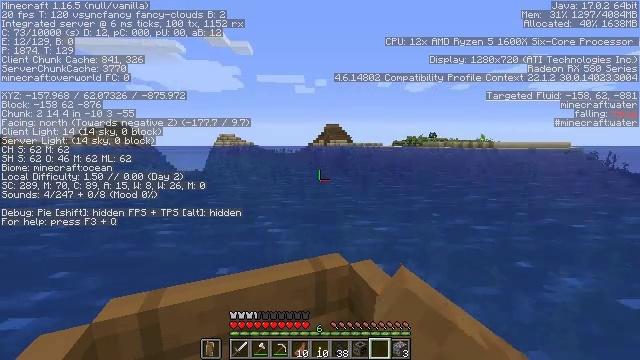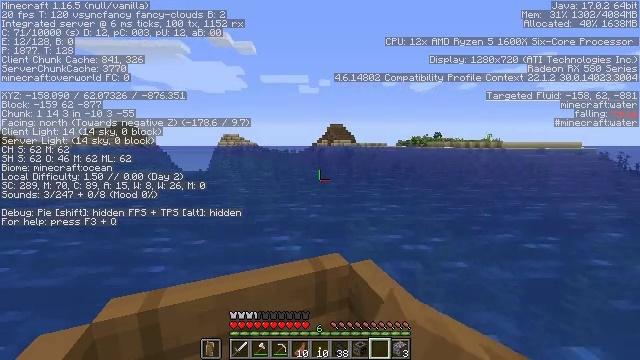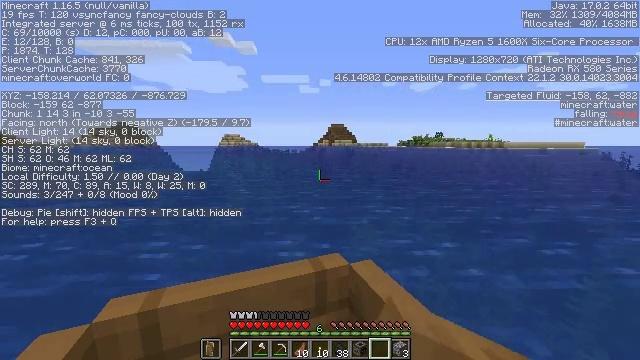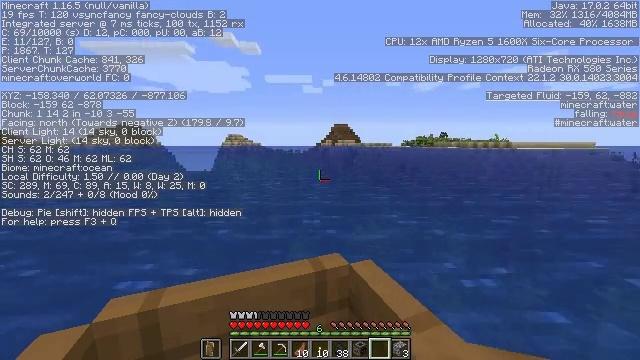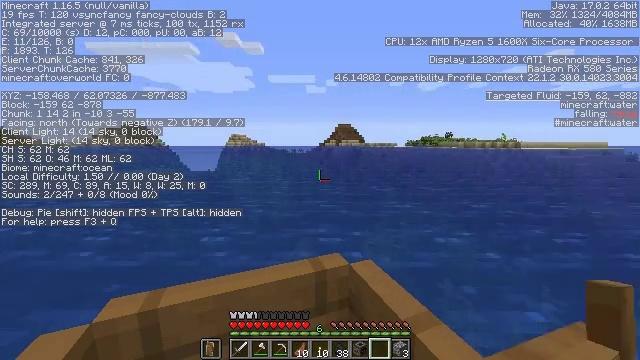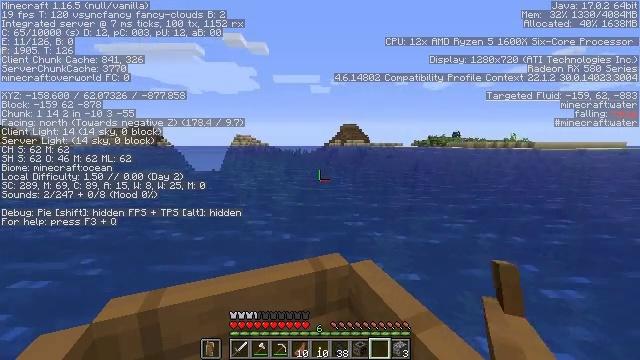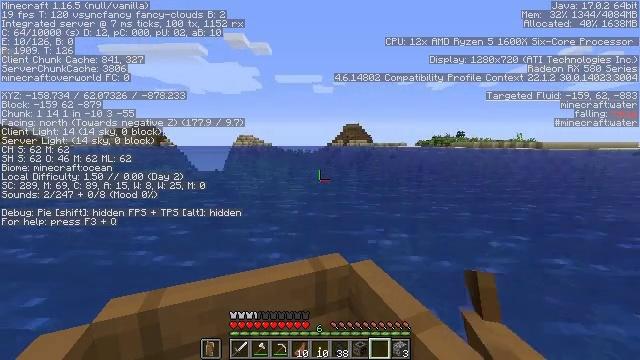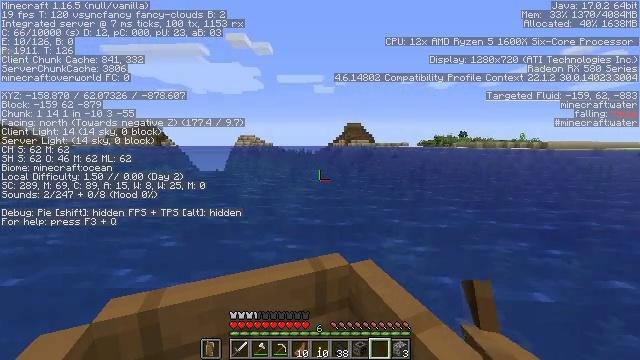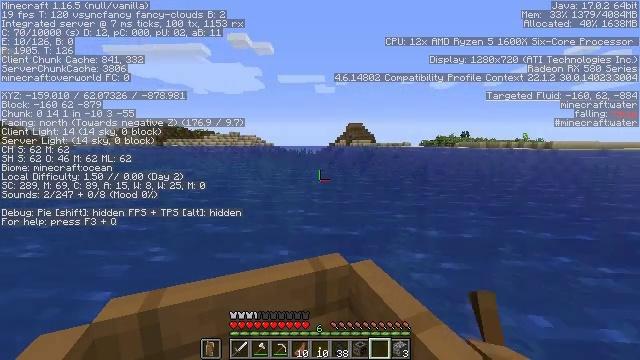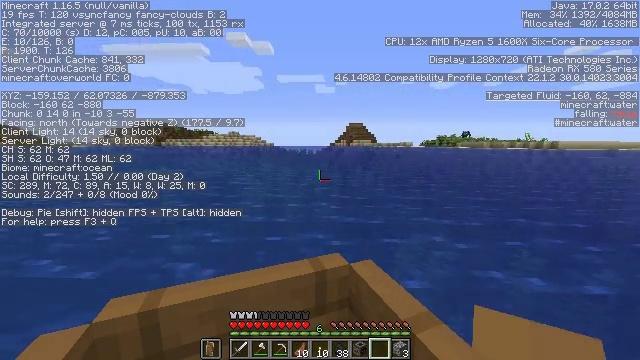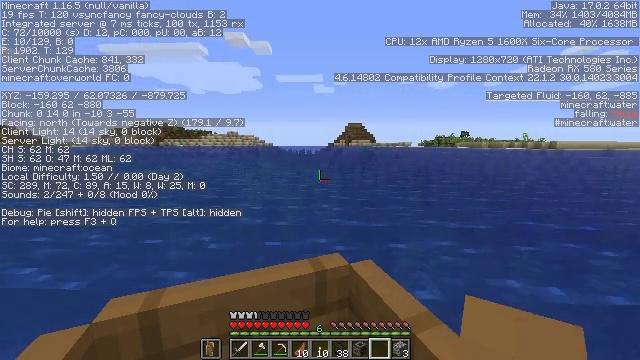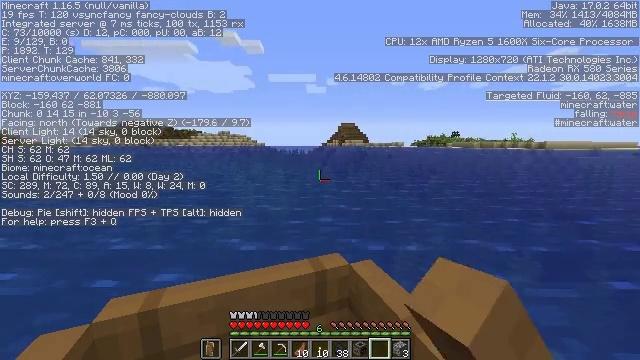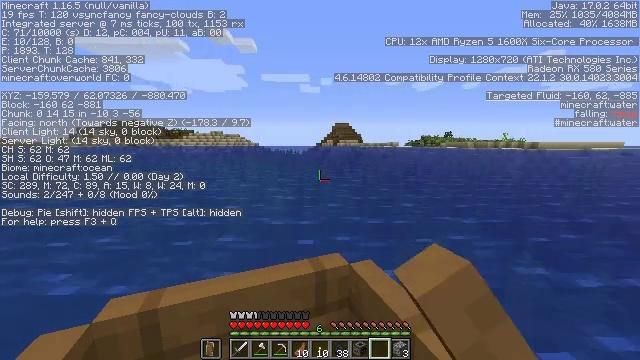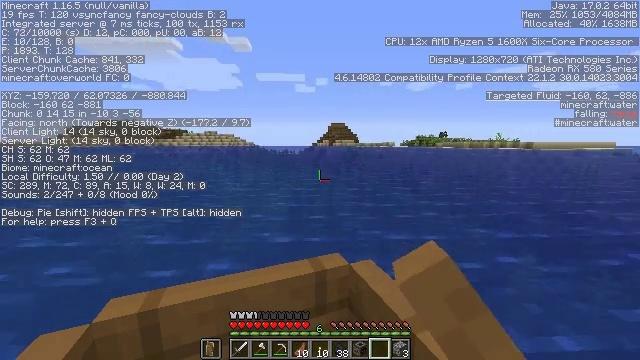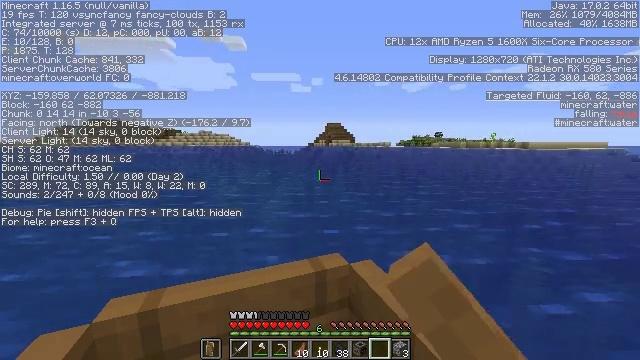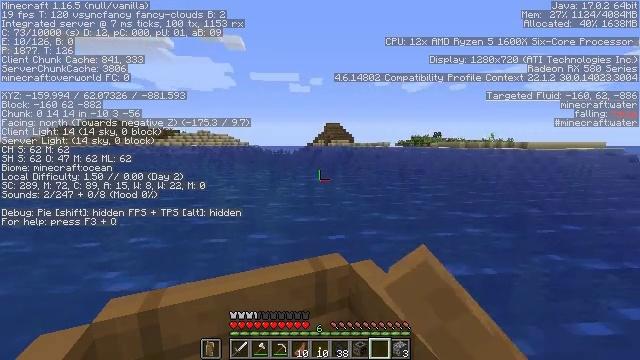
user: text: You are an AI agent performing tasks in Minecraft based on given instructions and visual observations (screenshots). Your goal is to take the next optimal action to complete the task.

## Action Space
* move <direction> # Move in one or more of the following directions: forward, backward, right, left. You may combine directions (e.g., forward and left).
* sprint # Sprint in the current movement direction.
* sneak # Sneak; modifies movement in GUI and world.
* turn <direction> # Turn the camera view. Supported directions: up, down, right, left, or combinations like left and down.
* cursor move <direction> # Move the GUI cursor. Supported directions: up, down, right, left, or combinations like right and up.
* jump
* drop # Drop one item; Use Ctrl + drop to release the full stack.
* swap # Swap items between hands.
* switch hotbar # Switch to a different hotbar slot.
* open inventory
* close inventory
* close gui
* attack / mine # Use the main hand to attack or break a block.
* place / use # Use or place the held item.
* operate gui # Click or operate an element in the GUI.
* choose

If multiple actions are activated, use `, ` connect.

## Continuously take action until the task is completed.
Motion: motion action
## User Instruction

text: Harvest sugar cane from the plant.
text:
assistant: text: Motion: move forward
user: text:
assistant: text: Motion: move forward
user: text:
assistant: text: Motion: move forward
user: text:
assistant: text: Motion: move forward
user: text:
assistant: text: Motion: move forward
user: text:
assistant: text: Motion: move forward
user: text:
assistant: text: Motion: move forward
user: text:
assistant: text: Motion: move forward and move right
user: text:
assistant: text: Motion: move forward and move right
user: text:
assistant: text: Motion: move forward
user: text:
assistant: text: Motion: move forward
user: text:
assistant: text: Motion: move forward
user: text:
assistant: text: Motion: move forward
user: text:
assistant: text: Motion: move forward
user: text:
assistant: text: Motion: move forward
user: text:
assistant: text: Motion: move forward
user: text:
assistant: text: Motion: move forward
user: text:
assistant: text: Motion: move forward
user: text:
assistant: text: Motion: move forward
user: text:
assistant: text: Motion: move forward
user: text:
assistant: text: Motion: move forward
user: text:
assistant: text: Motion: move forward, turn left
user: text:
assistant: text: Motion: move forward, turn left and up
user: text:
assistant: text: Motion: move forward, turn left and up
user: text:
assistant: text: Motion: move forward, turn left
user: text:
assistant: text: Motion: move forward, turn left
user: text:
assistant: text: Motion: move forward, turn left
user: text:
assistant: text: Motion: move forward, turn left
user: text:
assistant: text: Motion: move forward, turn left
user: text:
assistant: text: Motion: move forward